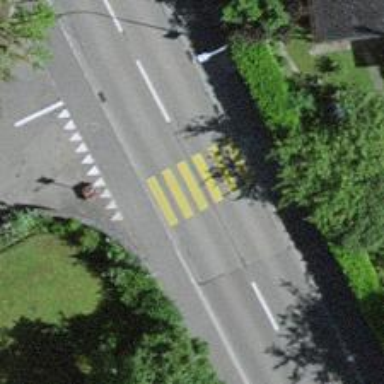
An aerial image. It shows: Zebra crossing on the road.